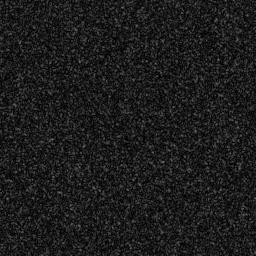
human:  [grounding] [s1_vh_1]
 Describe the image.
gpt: In the satellite image, there is  <ref>1 medium ship </ref> <box>[[71, 14, 82, 23, 0]]</box> located at top right.